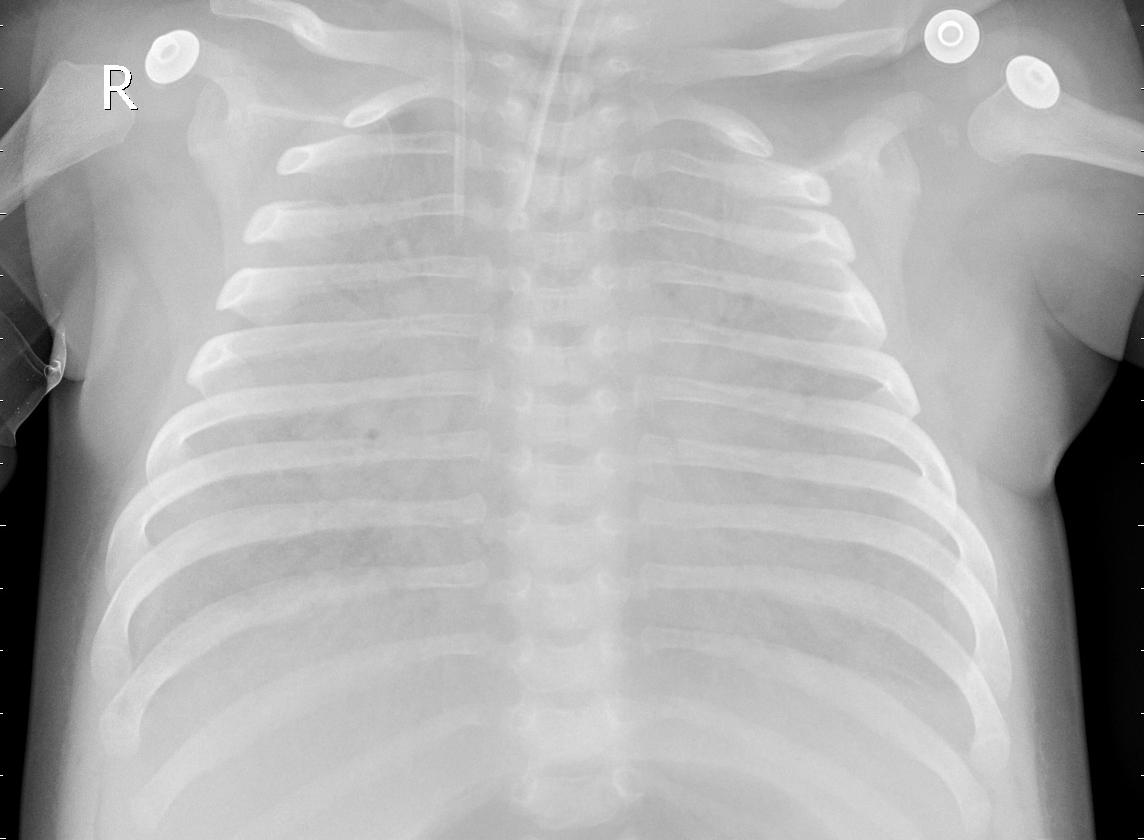
Diagnosis: PNEUMONIA